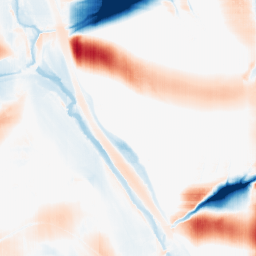
Category: morphological
Decomposition family: morphological_square
Decomposition parameters: operation: average
size: 50
Upsampling method: fft_zeropad
Upsampling parameters: scale: 2
Upsampling scale: 2